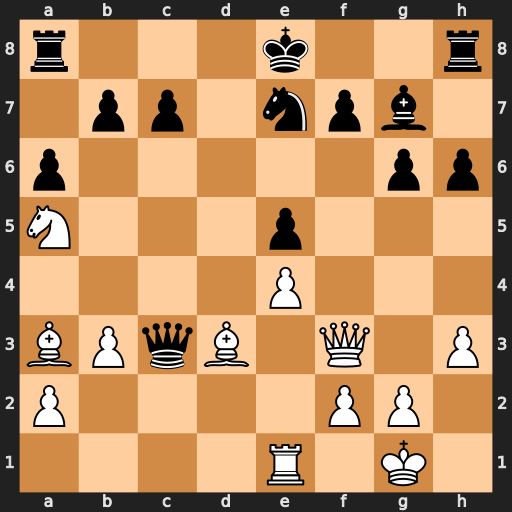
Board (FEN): r3k2r/1pp1npb1/p5pp/N3p3/4P3/BPqB1Q1P/P4PP1/4R1K1
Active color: w
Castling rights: kq
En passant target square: -
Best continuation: Bb5+ axb5 Qxc3